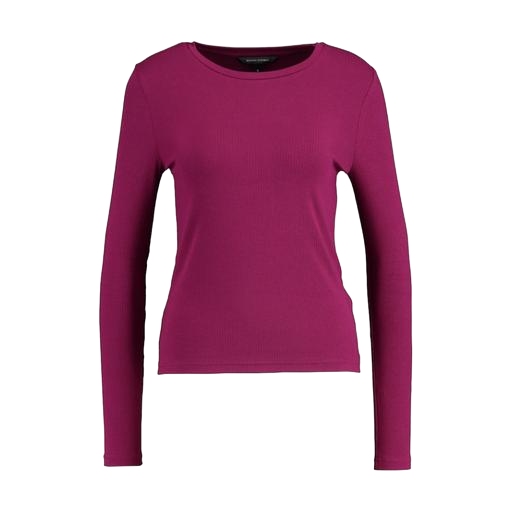
longsleeve t-shirt, long-sleeve top, long-sleeve t-shirt only macy, white background